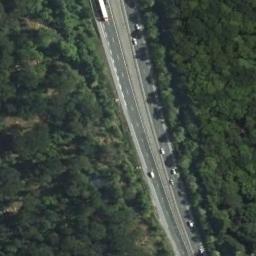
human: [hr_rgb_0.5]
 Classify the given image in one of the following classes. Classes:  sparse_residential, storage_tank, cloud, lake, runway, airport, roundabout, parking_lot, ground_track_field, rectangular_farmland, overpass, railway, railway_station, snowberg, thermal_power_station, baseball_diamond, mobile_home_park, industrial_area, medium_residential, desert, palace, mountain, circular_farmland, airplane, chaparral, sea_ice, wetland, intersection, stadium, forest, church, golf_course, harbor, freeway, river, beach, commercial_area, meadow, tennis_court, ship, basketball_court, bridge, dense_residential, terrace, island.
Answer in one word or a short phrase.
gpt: freeway